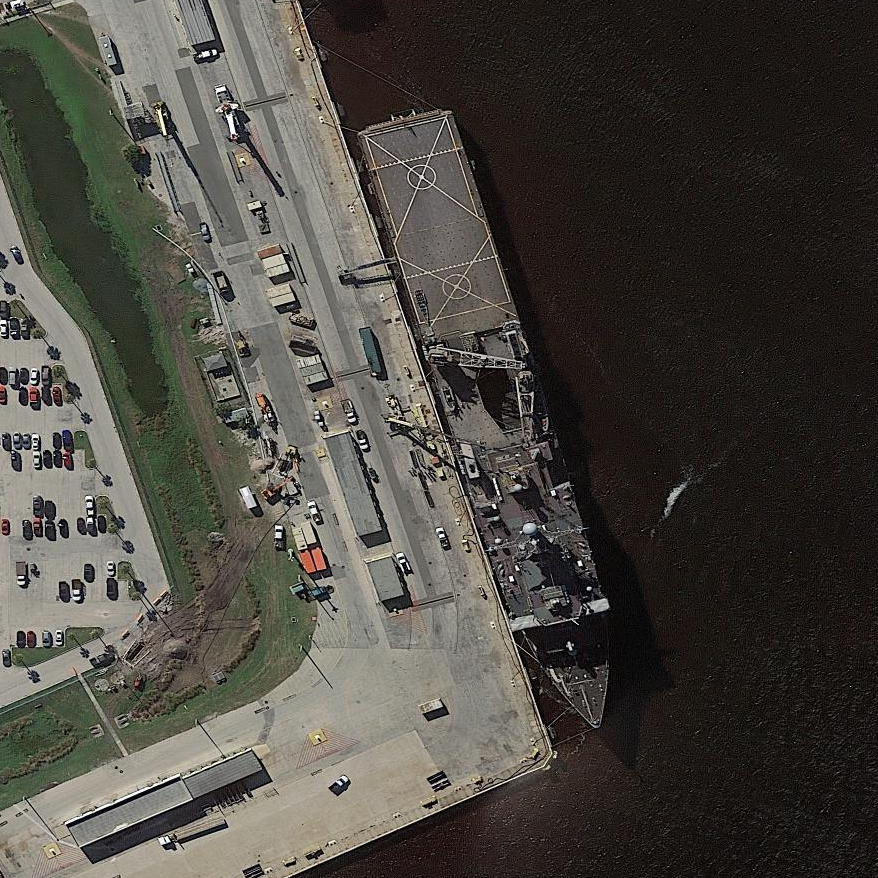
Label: combat